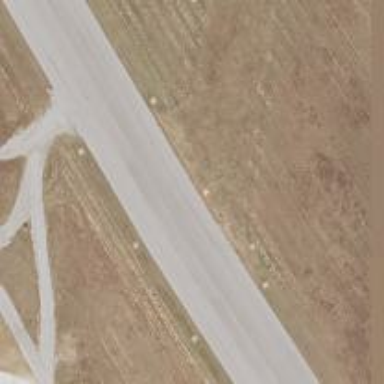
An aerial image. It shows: Taxiway at the airport with asphalt surface.